Question: I am getting this below error can any one suggest me how to rectify this error.
Here is my error
'''
warning: ignoring file /Users/xyz/Downloads/CC3x/CC3x/libFTC_RELEASE.a, missing required architecture i386 in file /Users/xyz/Downloads/CC3x/CC3x/libFTC_RELEASE.a (2 slices)ignoring file /Users/xyz/Downloads/CC3x/CC3x/libFTC_DEBUG.a, missing required architecture i386 in file /Users/xyz/Downloads/CC3x/CC3x/libFTC_DEBUG.a (2 slices)
Undefined symbols for architecture i386:
"_OBJC_CLASS_$_FirstTimeConfig", referenced from:
objc-class-ref in CC3xUtility.o
objc-class-ref in CC3xMainViewController.o
objc-class-ref in CC3xMainViewController_iPad.o
ld: symbol(s) not found for architecture i386
clang: error: linker command failed with exit code 1 (use -v to see invocation)
'''
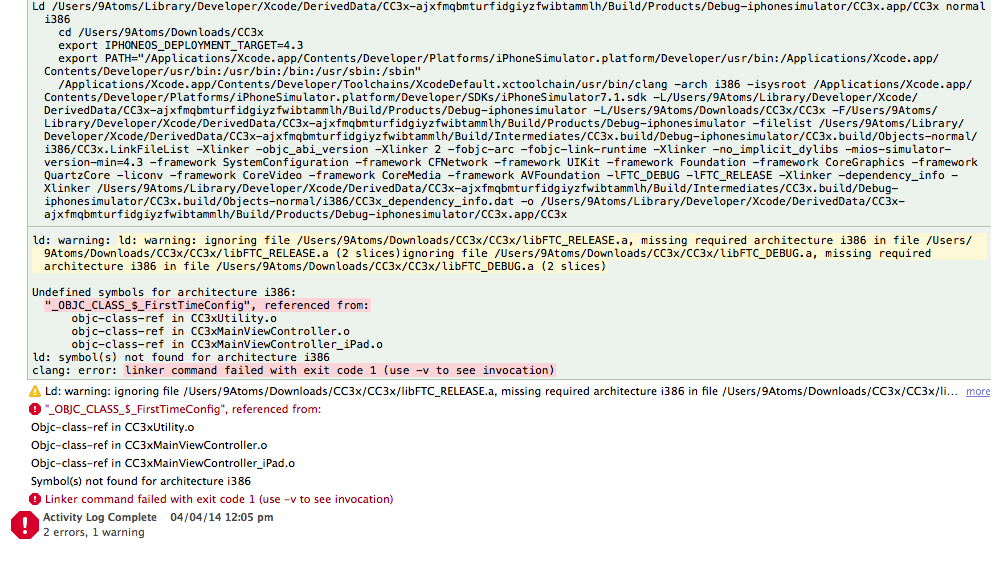
Answer: This means you are trying to build your project and one of your valid architectures is i386 but you are including a library that doesn't have an i386 slice.